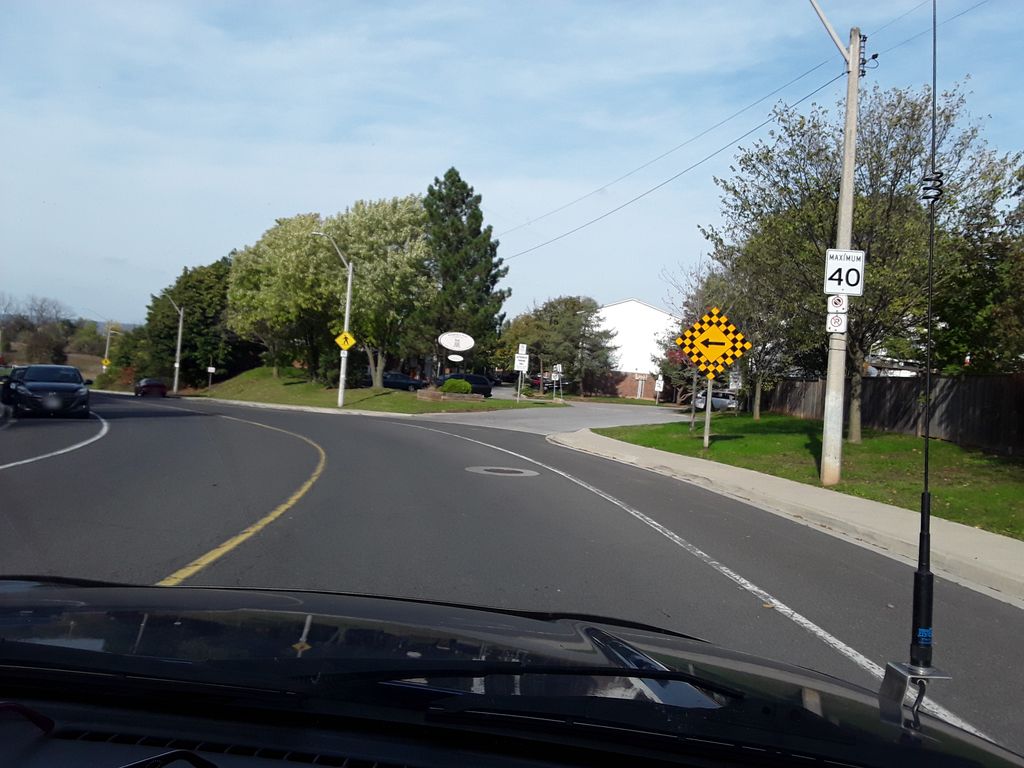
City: hamilton